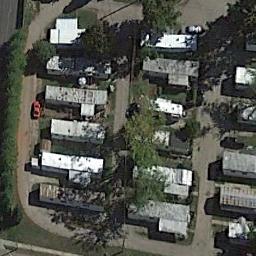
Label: mobile_home_park